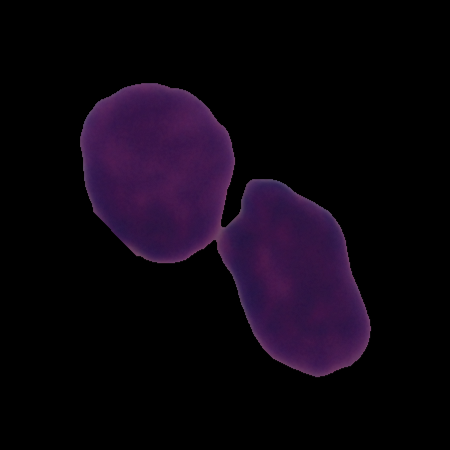
Label: healthy